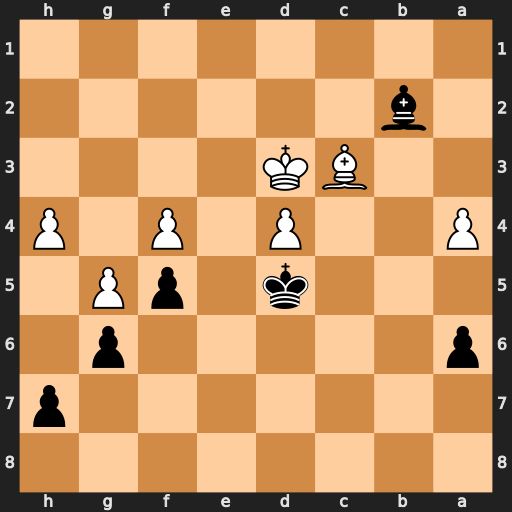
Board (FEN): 8/7p/p5p1/3k1pP1/P2P1P1P/2BK4/1b6/8
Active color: b
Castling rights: -
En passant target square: -
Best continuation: Bc1 Ba5 Bxf4